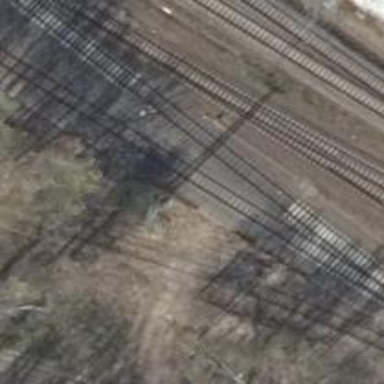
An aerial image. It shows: Railway signal.